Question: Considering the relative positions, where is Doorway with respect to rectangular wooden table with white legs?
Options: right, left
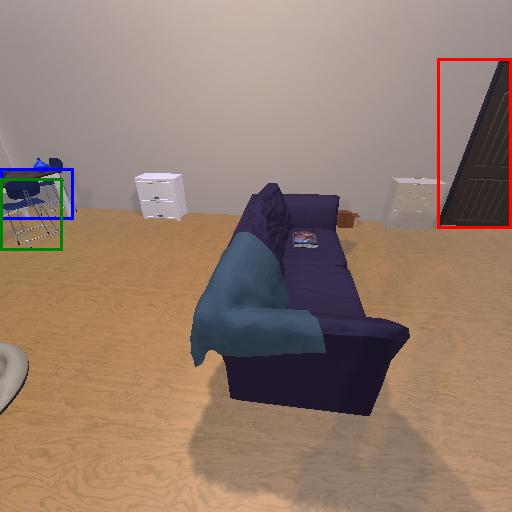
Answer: right